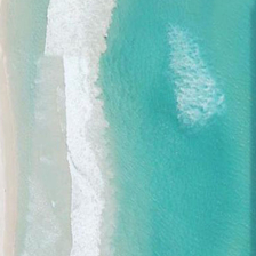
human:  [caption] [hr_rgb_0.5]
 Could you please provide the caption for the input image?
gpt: The yellow beach is close to a blue ocean.

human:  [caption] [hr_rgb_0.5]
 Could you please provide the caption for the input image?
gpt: The yellow beach is close to the blue ocean.

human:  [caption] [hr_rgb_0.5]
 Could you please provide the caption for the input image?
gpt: The yellow beach is close to a blue ocean.

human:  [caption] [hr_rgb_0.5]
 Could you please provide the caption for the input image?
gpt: The yellow beach is close to the blue sea.

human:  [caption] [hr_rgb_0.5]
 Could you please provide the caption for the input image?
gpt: The yellow beach is close to a blue ocean.